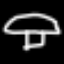
Label: mushroom